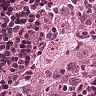
Metastatic tissue present: yes